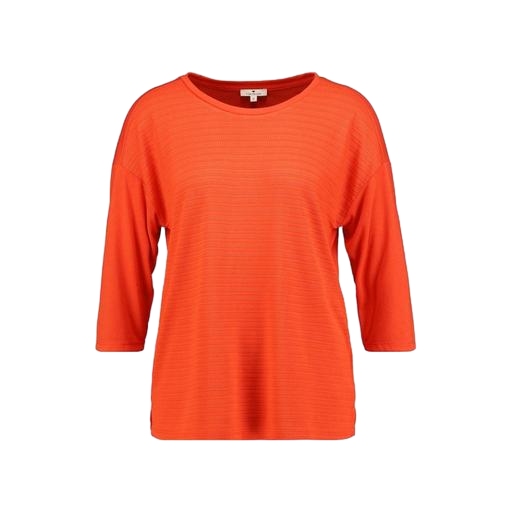
loose fit t-shirt, boxy fit t-shirt, orange jersey top, white background